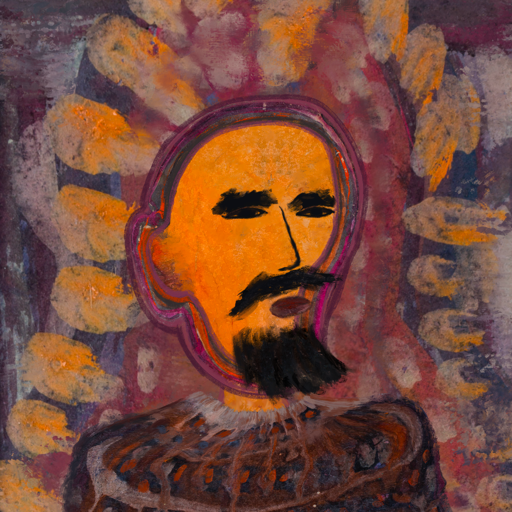
Background: Doll, Head And Neck Side: Hypocrite_w_Hair, Face Side: Mosgoul, Bust: Hypocrite, Hair Side: Blank, Head Accessory: Blank, Second Necklace: Blank, Necklace: Blank, Baby: Blank